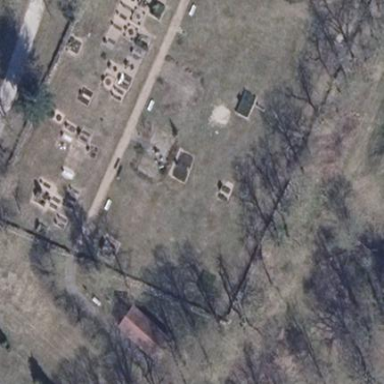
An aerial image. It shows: Cemetery.